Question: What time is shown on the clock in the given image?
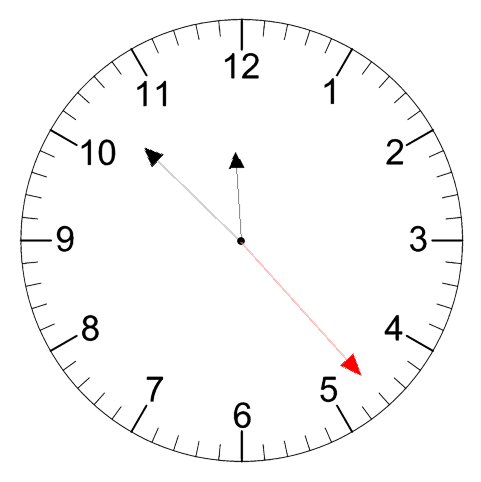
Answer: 11:52:23